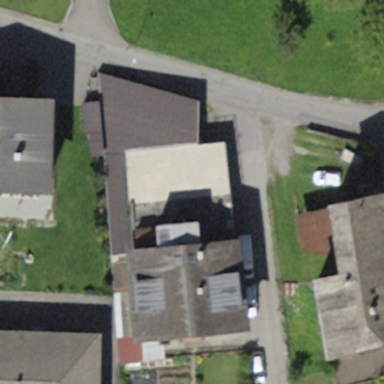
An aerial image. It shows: Shed building with gabled roof shape.